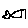
Label: fish